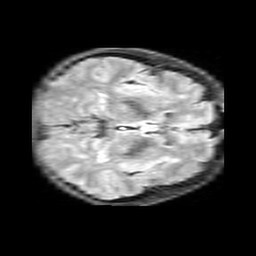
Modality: FLAIR
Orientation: axial
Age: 52
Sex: female
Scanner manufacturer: philips
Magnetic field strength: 3 T
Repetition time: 11 s
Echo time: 0.12 s